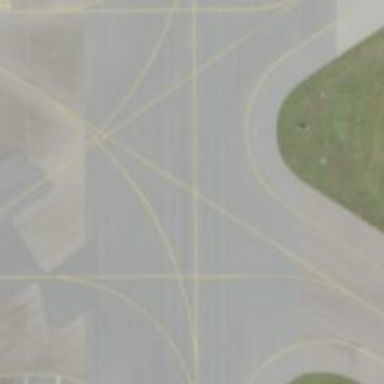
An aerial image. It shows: Image of taxiway at airport.